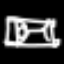
Label: bed